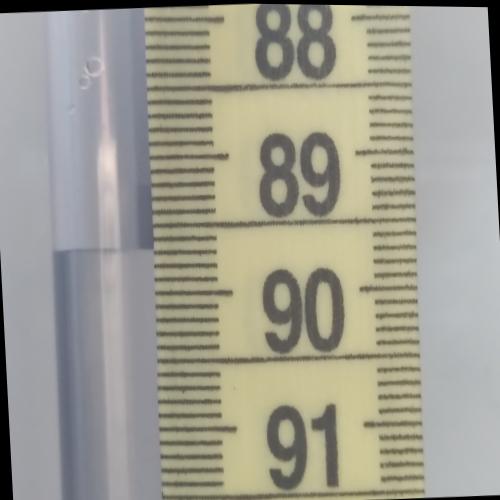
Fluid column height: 89.7 cm